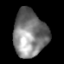
Tissue: lung
Cell type: Others
Senescence score: 0.1876
Nuclear area (px): 1513
Mean DAPI intensity: 127.662